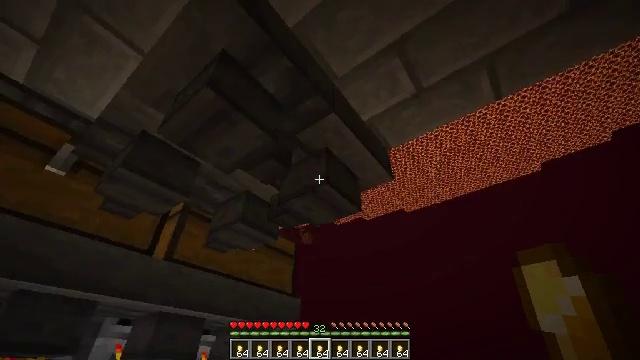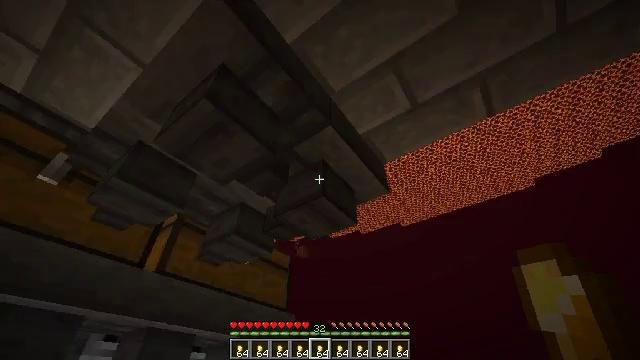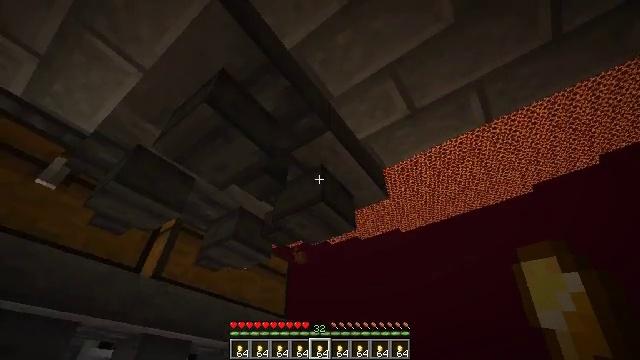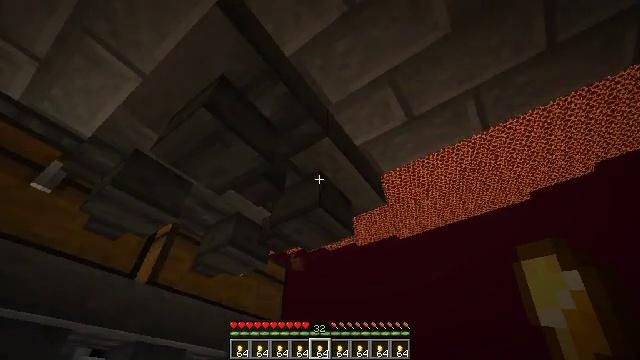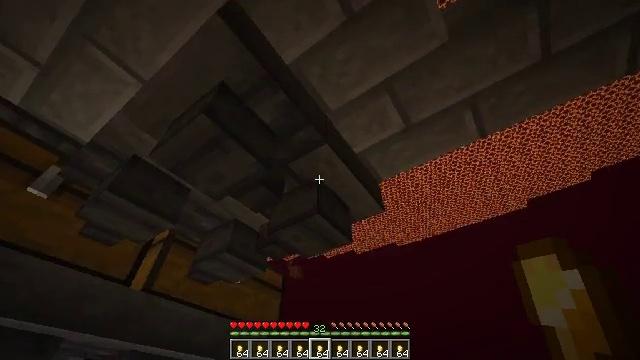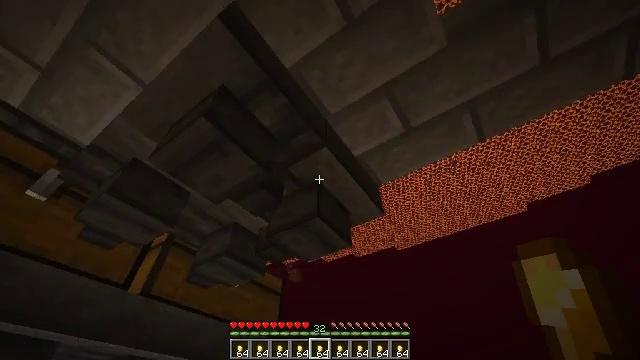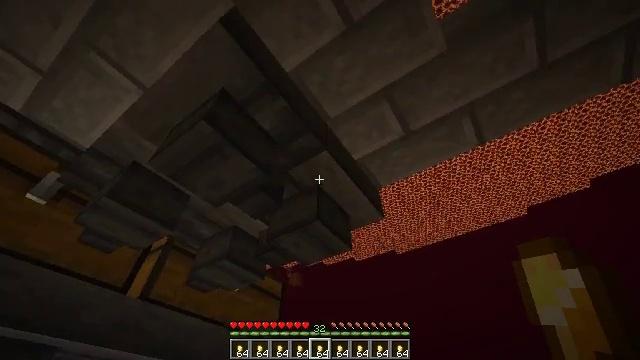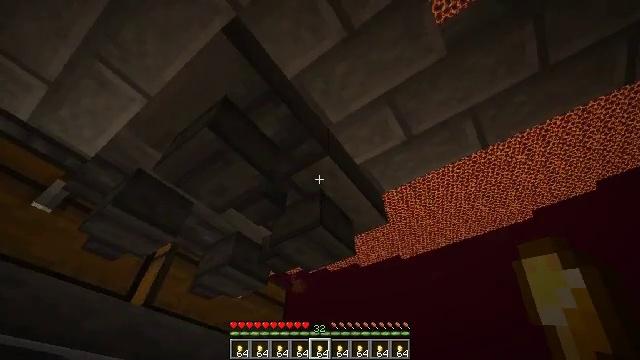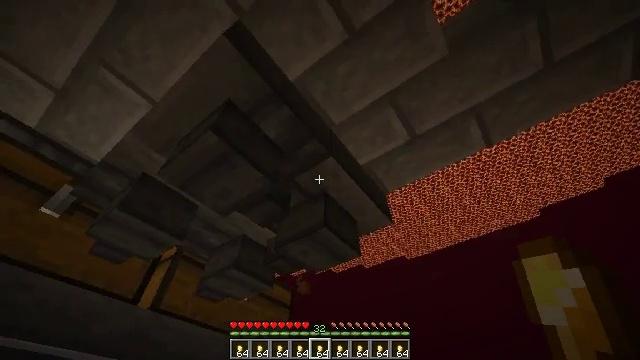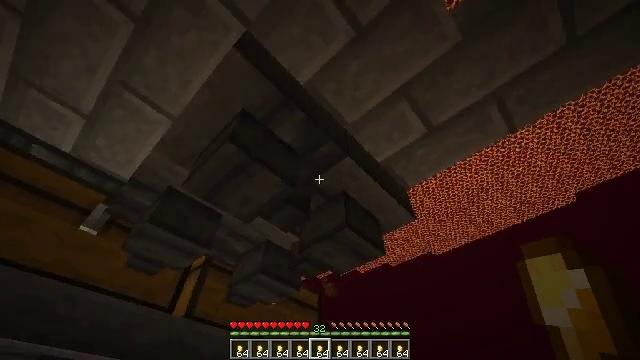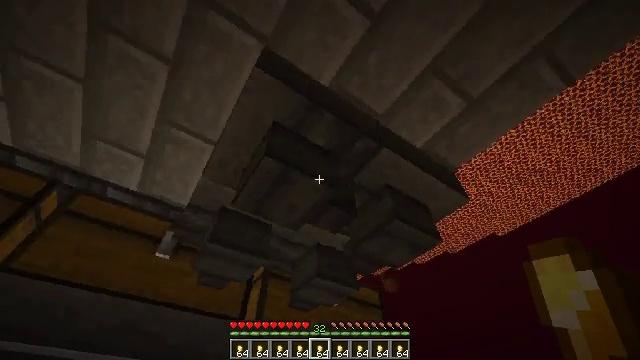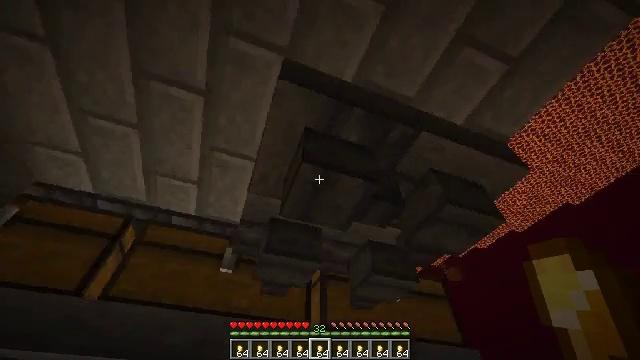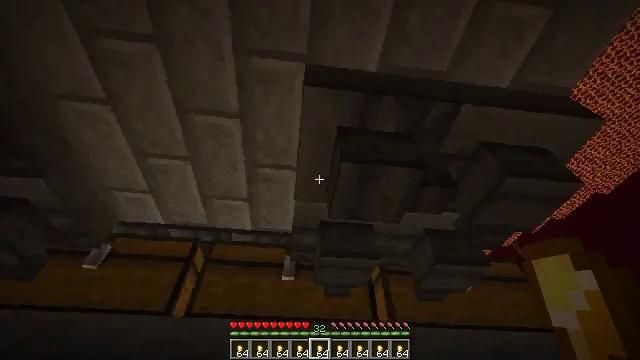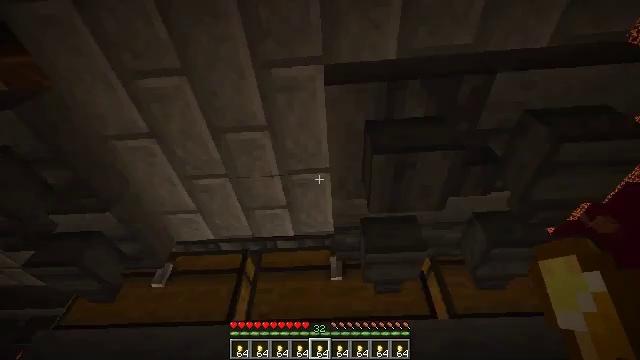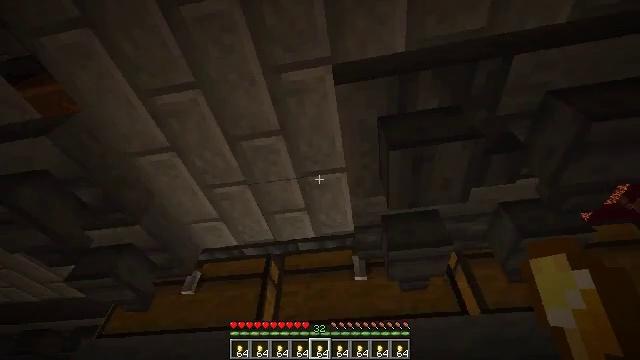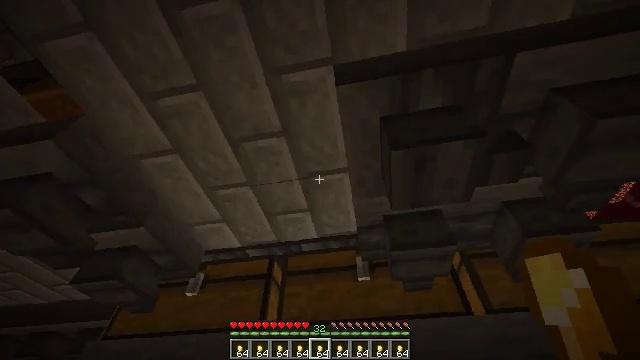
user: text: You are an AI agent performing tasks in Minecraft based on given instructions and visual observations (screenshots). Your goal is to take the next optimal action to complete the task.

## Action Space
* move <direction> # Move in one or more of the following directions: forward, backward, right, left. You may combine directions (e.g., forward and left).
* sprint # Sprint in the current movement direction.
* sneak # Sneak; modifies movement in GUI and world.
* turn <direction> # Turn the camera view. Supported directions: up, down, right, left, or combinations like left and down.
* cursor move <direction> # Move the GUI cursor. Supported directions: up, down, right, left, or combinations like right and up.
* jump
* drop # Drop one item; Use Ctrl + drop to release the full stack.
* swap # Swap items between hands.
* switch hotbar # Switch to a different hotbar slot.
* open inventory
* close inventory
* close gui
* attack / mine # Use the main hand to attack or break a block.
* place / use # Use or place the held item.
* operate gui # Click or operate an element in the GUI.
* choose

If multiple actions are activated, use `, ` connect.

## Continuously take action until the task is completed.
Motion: motion action
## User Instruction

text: Use gold ore and smelt a gold ingot.
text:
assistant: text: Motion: turn right and up
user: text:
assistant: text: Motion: turn up
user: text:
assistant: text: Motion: turn up
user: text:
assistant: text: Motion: turn up
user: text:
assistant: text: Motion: no_op
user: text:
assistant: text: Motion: no_op
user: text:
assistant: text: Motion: turn up
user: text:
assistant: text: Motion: turn left
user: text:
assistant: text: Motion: turn left
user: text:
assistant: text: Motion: turn left
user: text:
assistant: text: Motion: turn left
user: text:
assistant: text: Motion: turn left
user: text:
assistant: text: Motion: turn left
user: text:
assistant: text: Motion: turn left
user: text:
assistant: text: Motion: no_op
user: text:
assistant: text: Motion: no_op
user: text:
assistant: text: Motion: no_op
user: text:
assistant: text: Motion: turn left
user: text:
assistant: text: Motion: no_op
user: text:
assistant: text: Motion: no_op
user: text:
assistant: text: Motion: no_op
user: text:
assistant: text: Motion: no_op
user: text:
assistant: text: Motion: no_op
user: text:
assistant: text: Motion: no_op
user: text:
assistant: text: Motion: turn right and down
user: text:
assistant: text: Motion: turn right and down
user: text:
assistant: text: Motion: turn right and down
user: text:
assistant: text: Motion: turn right and down
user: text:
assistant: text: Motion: turn right and down
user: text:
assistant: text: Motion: no_op